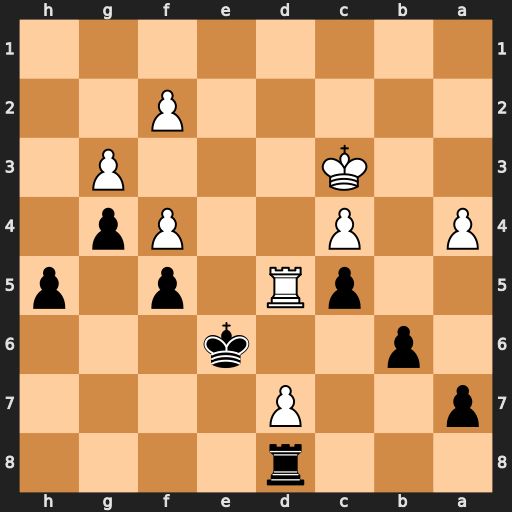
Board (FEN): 3r4/p2P4/1p2k3/2pR1p1p/P1P2Pp1/2K3P1/5P2/8
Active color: b
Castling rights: -
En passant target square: -
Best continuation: Rxd7 Re5+ Kf6